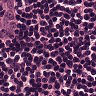
Metastatic tissue present: no